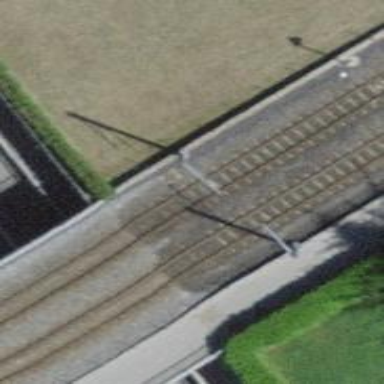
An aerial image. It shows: Narrow-gauge railway bridge with electrified tracks and single track passing over it.